Question: Hey guys i'm interested in how can i draw bubble to help the user do something with my app.
The same bubble like first start at a fresh android installation:

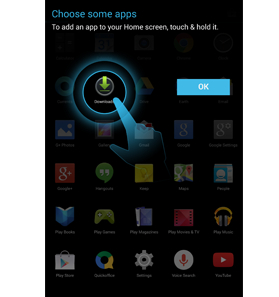
Answer: The best way to do this is to use this really cool <URL>. Scroll down for a quickstart guide. By the way, if you're using Android Studio, the lib is on maven central just add 'compile 'be.novelfaces:novelfaces-showcase:0.2.1'' to your build.gradle dependencies.